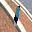
Label: 1